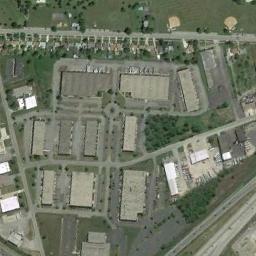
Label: industrial_area